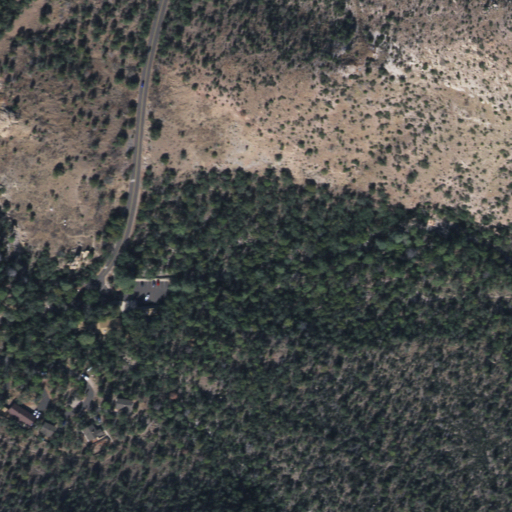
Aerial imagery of valley in Arizona named Rhyolite Canyon containing evergreen forest, shrub, grassland, and open development